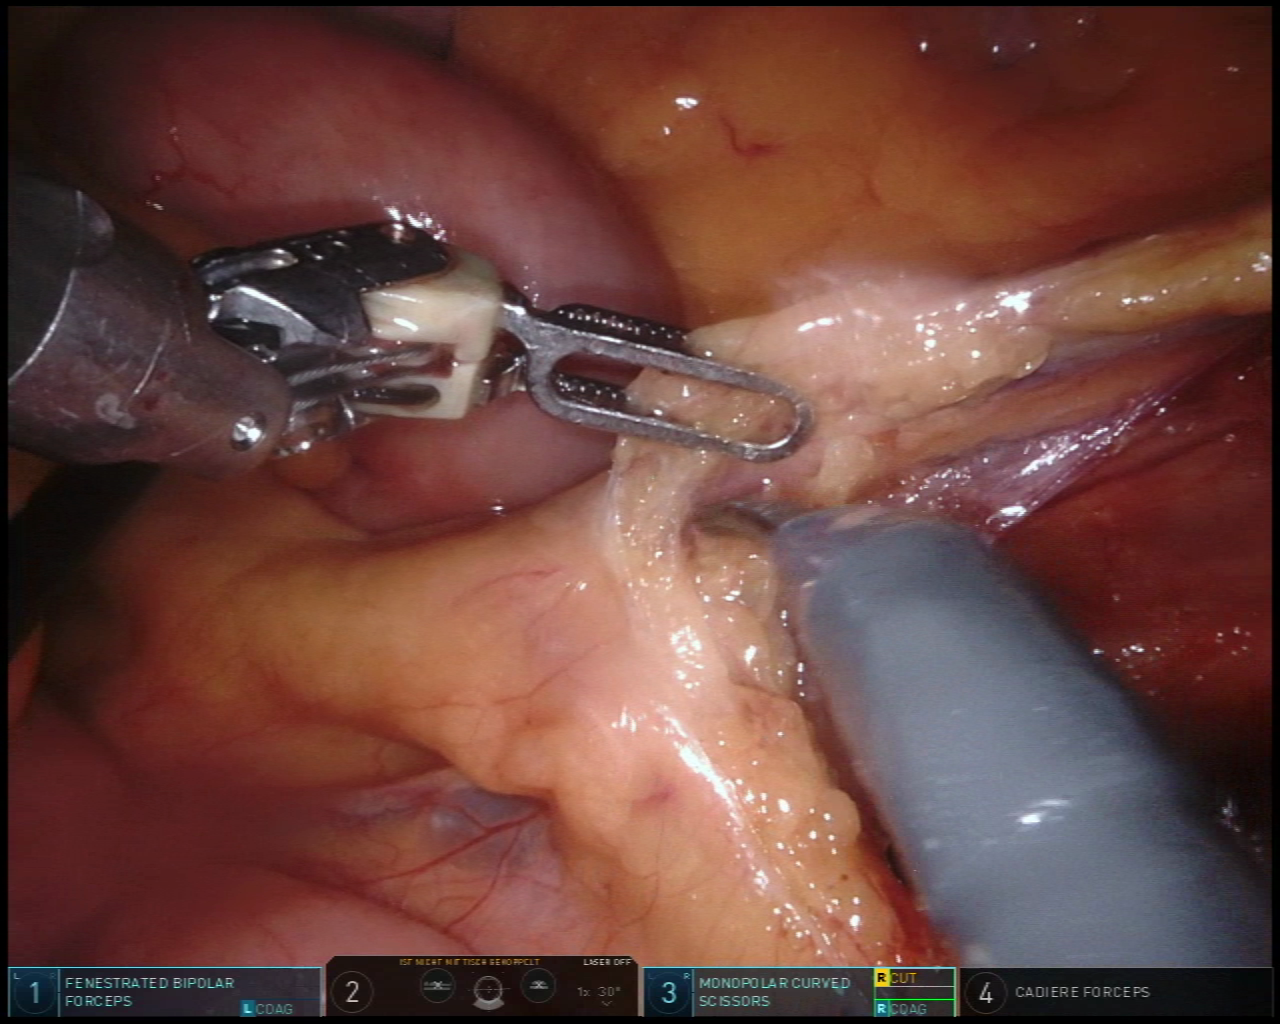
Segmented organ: intestinal_veins
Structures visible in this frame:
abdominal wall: no
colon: no
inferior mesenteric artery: no
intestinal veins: yes
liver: no
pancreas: no
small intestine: yes
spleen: no
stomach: no
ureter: no
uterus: no
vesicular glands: no